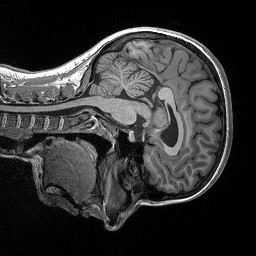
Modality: T1w
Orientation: sagittal
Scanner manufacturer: siemens
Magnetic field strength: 3 T
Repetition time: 2.3 s
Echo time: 0.00298 s